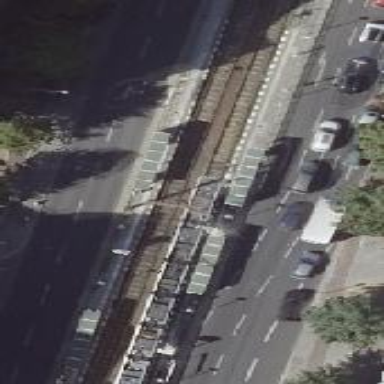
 which serves railway and tram services."